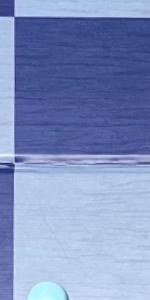
Label: Empty